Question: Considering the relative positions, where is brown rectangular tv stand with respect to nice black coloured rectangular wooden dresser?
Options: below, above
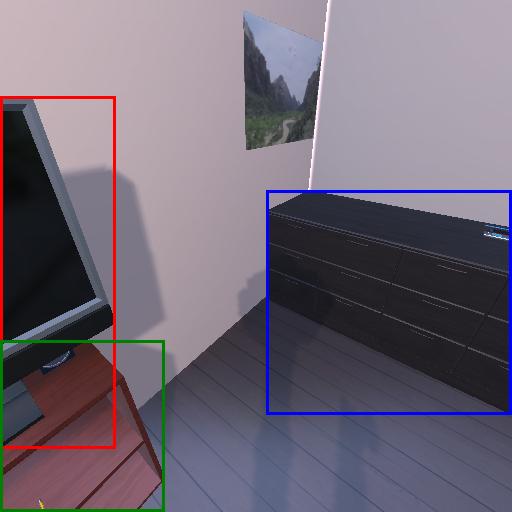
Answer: below